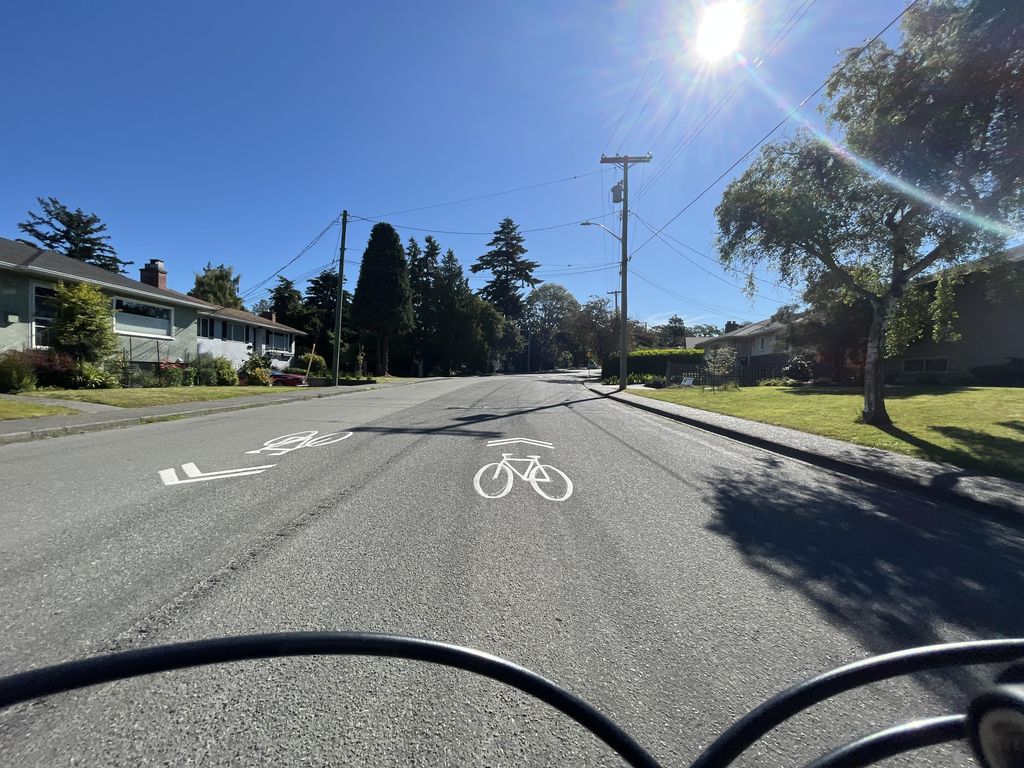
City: victoria